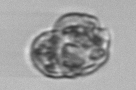
Label: Karenia